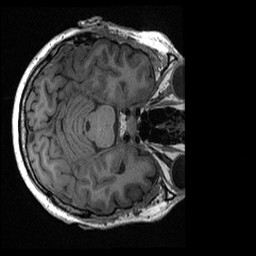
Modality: T1w
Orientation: axial
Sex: female
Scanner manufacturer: ge
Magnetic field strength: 3 T
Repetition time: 0.0064 s
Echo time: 0.00281 s